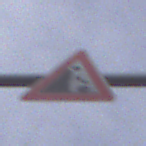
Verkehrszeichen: SteinschlagLinks
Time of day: MorningAfternoon
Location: Outdoor (Suburban)
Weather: PartlyCloudy
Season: NotSpecified
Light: Natural